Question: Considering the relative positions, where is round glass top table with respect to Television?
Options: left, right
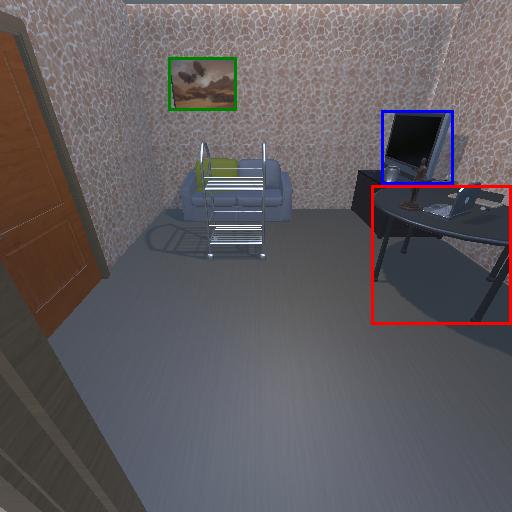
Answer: left